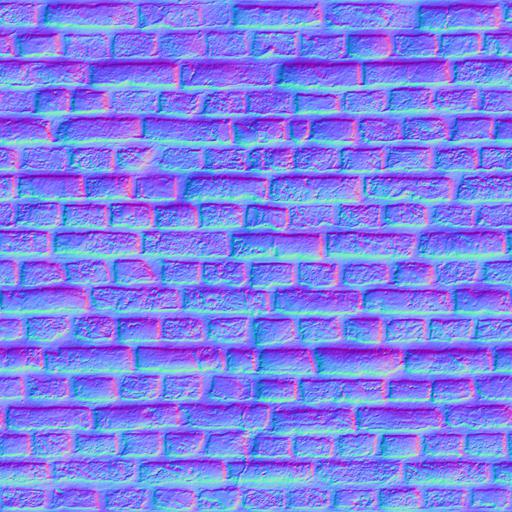
brick bricks dark medival old vintage